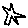
Label: star